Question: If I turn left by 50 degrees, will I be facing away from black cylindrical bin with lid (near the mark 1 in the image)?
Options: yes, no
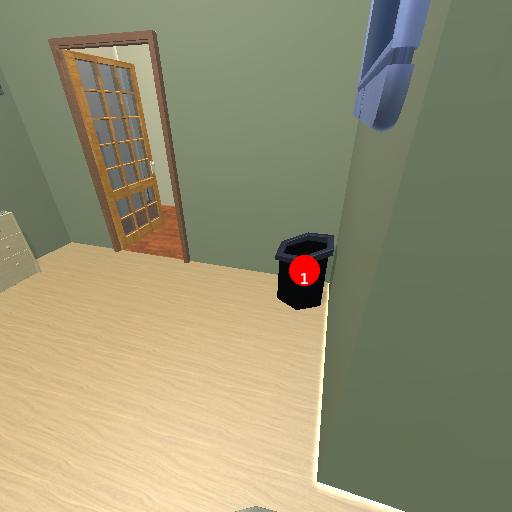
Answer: yes